Question: How to create semi circle with adjustable start and end angle in 'JavaFX'. I tried to use 'Arc' or 'ArcTo' but it never gives me what I need. Is there any easy solution to create it?
How it should look like:

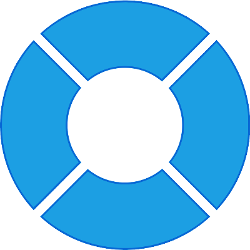
Answer: A quick solution would be to create an outer circle, an inner circle, 2 lines and use <URL> to create a new shape:
'''
public class Main extends Application {
@Override
public void start(Stage primaryStage) {
try {
Pane root = new Pane();
double dist = 10;
double outerRadius = 100;
double innerRadius = 50;
Circle outerCircle = new Circle();
outerCircle.setRadius(outerRadius);
Circle innerCircle = new Circle();
innerCircle.setRadius(innerRadius);
Line topLeftBottomRightLine = new Line(-outerRadius, -outerRadius, outerRadius, outerRadius);
topLeftBottomRightLine.setStrokeWidth(dist);
Line bottomLeftTopRightLine = new Line(-outerRadius, outerRadius, outerRadius, -outerRadius);
bottomLeftTopRightLine.setStrokeWidth(dist);
Shape shape = Shape.subtract(outerCircle, innerCircle);
shape = Shape.subtract(shape, topLeftBottomRightLine);
shape = Shape.subtract(shape, bottomLeftTopRightLine);
shape.setStroke(Color.BLUE);
shape.setFill(Color.BLUE.deriveColor(1, 1, 1, 0.3));
shape.relocate(300, 100);
root.getChildren().addAll(shape);
Scene scene = new Scene(root, 800, 400);
primaryStage.setScene(scene);
primaryStage.show();
} catch (Exception e) {
e.printStackTrace();
}
}
public static void main(String[] args) {
launch(args);
}
}
'''

Similarly you can create only parts of the shape by using an arc and subtracting an inner circle from it.